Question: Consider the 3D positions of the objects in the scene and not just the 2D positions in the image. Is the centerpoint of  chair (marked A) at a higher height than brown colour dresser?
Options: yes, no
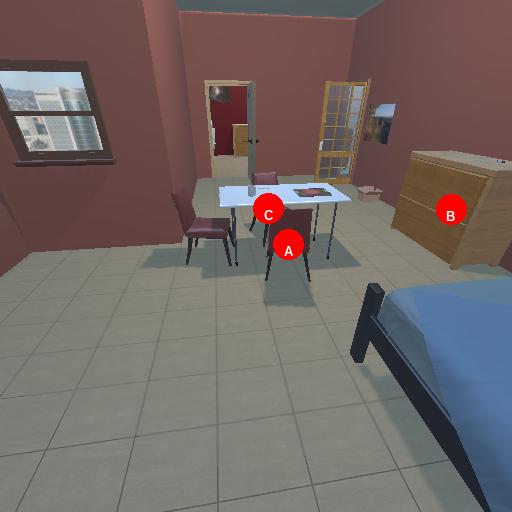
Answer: yes